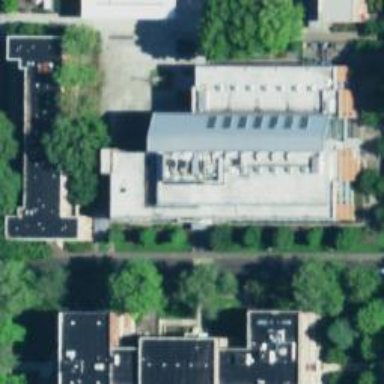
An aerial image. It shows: University building.